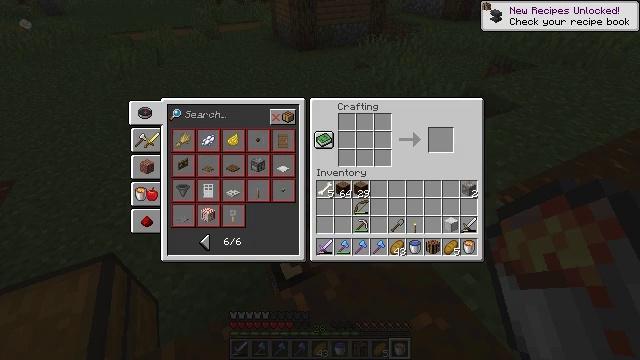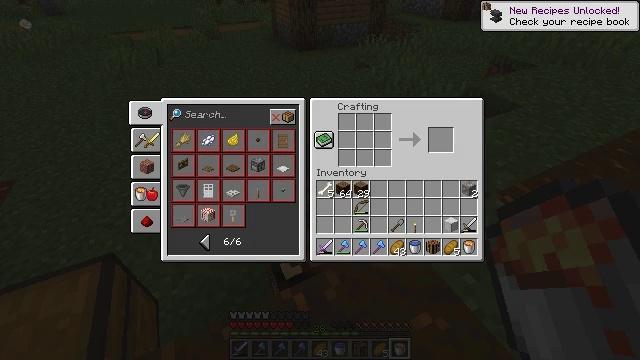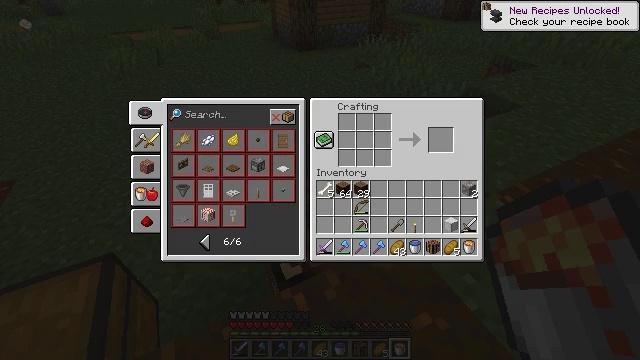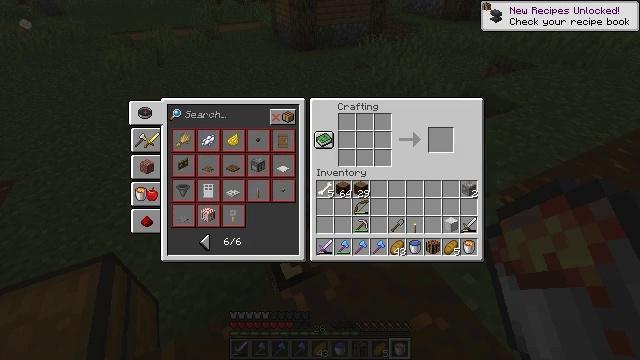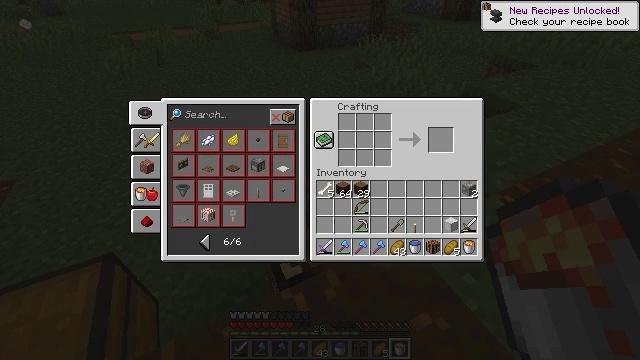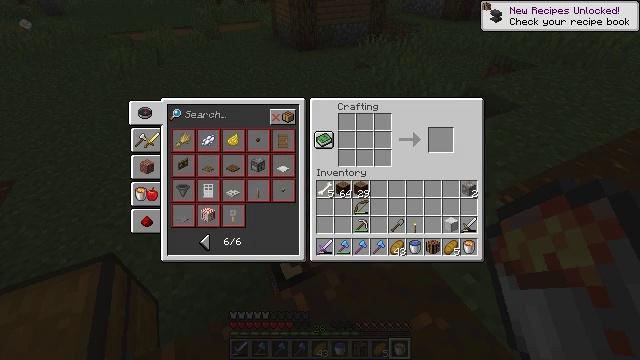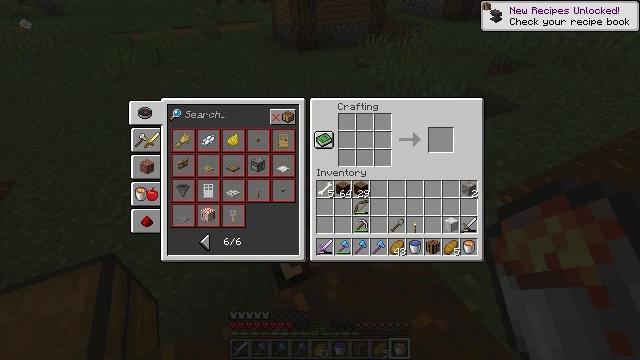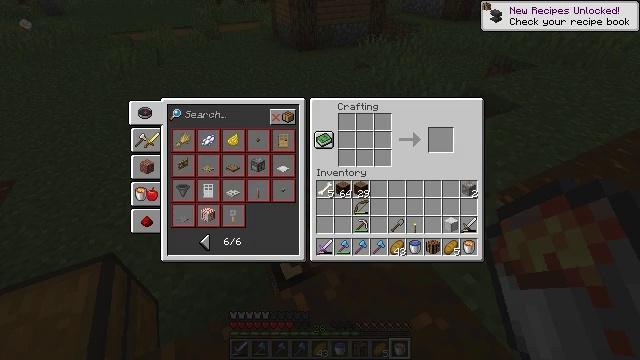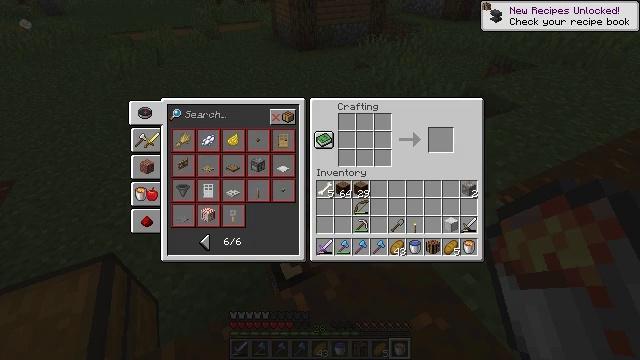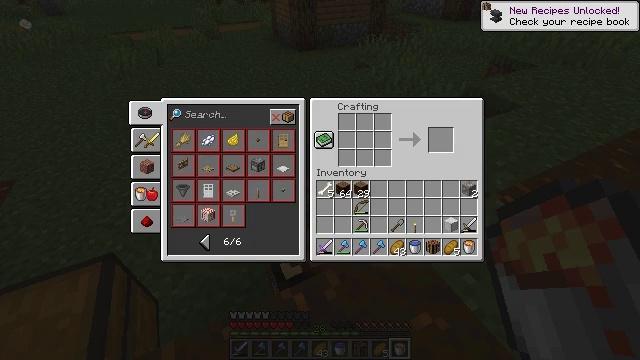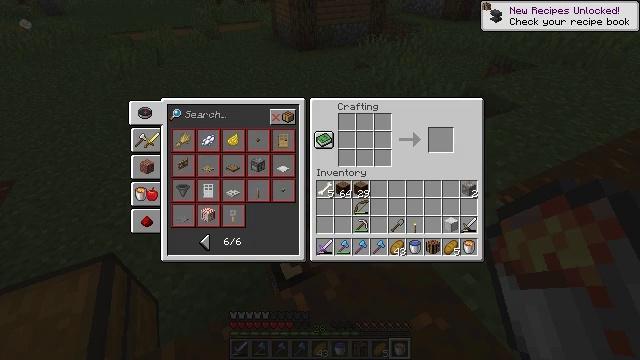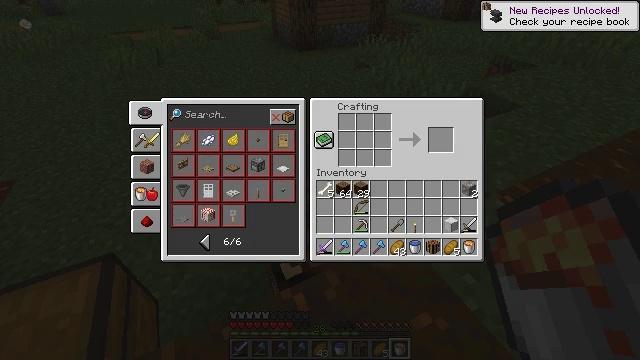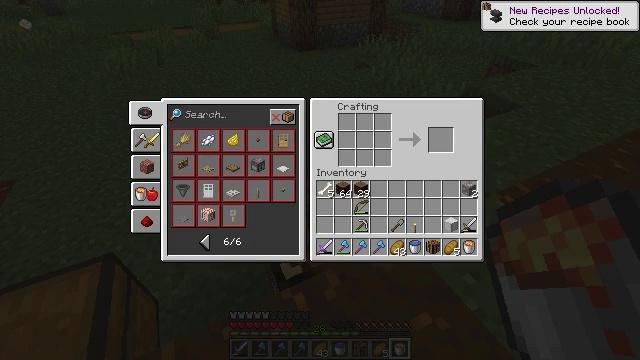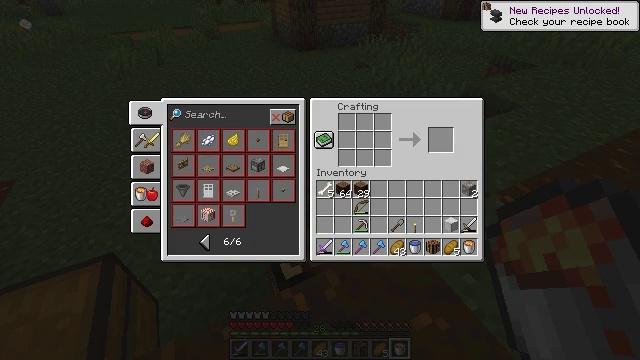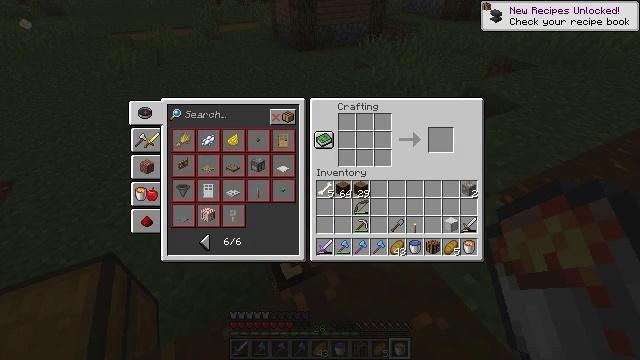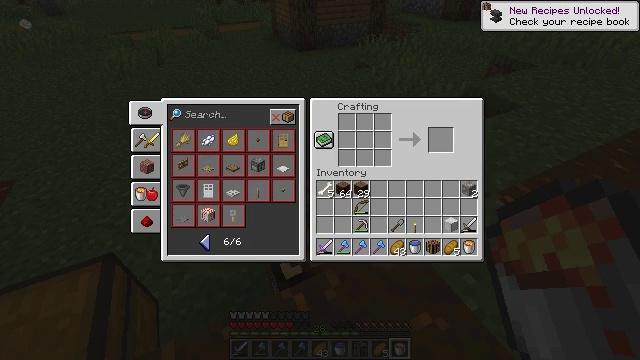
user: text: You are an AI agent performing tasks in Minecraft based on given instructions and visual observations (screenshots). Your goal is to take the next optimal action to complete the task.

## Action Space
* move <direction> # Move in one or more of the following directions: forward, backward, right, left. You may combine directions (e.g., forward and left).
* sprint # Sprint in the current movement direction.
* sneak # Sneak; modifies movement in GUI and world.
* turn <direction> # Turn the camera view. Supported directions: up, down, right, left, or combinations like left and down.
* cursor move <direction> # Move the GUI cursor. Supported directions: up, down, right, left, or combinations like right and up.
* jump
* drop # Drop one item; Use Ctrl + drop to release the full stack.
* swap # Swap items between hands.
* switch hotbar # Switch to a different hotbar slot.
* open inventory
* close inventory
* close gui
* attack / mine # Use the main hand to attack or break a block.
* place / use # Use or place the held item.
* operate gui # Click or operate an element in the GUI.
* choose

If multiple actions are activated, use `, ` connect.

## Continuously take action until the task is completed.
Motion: motion action
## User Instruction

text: Harvest the spruce log from a tree trunk.
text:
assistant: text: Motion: operate gui
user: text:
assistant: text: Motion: no_op
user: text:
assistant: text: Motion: no_op
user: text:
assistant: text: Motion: no_op
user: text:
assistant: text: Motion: no_op
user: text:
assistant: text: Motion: no_op
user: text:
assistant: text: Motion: no_op
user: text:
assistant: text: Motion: no_op
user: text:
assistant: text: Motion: no_op
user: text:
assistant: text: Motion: no_op
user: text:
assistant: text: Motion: cursor move left
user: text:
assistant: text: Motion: cursor move left
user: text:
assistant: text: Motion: no_op
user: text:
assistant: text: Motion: no_op
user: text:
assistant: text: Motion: no_op
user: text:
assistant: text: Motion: no_op
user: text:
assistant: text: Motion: no_op
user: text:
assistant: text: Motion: no_op
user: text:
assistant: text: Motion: no_op
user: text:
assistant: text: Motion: no_op
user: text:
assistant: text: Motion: no_op
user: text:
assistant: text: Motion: no_op
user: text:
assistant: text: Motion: no_op
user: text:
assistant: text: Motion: operate gui
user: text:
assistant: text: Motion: operate gui
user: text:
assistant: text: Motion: operate gui
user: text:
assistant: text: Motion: no_op
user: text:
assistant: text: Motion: no_op
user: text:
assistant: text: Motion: no_op
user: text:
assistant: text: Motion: no_op